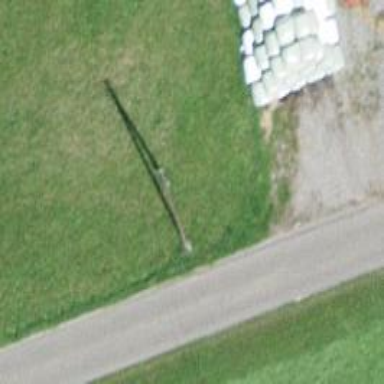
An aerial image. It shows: Minor power line.